Question: I have a problem when comparing two floats converted from strings.
When I compare numbers with two decimal places (for example 30,25) I don't have any problem, but when the number has one place (30,6) the result is bad.
For example, the result of '30,6 > 30,25' is 'false' (which I didn't expect).
'''
if (gvr.RowType == DataControlRowType.DataRow)
{
double CyklusSAP = 0;
double CyklusReal = 0;
bool prevod = false;
CyklusSAP = double.Parse(gvr.Cells[10].Text, System.Globalization.CultureInfo.InvariantCulture);
prevod = double.TryParse(gvr.Cells[11].Text,out CyklusReal);
if (prevod)
{
CyklusReal = double.Parse(gvr.Cells[11].Text, System.Globalization.CultureInfo.InvariantCulture);
if (CyklusReal < CyklusSAP - 1)
{
gvr.Cells[11].BackColor = System.Drawing.Color.LightBlue;
}
if (CyklusReal > CyklusSAP - 1 && CyklusReal < CyklusSAP)
{
gvr.Cells[11].BackColor = System.Drawing.Color.LightGreen;
}
if (CyklusReal > CyklusSAP && CyklusReal < CyklusSAP + 1)
{
gvr.Cells[11].BackColor = System.Drawing.Color.LightYellow;
}
if (CyklusReal > CyklusSAP + 1)
{
gvr.Cells[11].BackColor = System.Drawing.Color.Red;
}
}
}
'''

When is second rows bigger as first, then is the row two red.
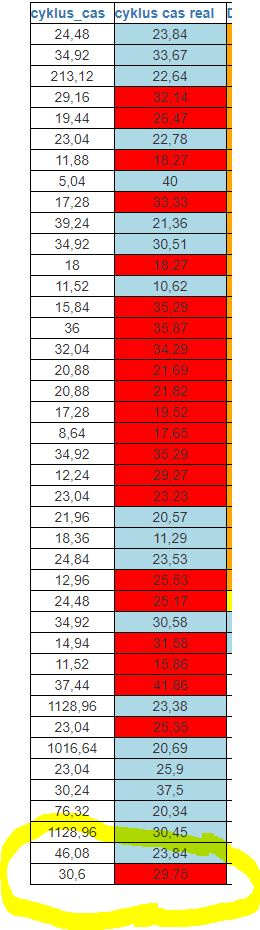
Answer: You're using the invariant culture. In invariant culture, ',' is a thousands separator, not a decimal separator. So your numbers turn out as '306' and '3 025'. You need to use the proper culture to parse the numbers.